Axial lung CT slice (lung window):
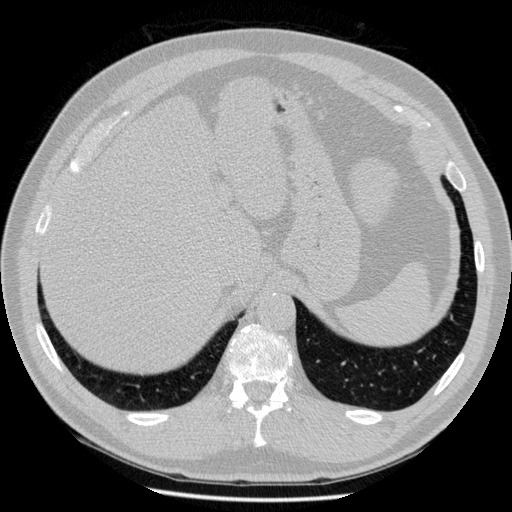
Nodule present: no